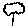
Label: tree